Question: 1> What does highlighted text means?
Suppose you browse any page , select any text on that page using mouse or some other means. Let say "" , "Sign Up "text is highlighted. Please correct my understanding if its wrong.
2> I tried the below code to get CssValue of color and background-color.
Using the given code:
'''
driver.get("https://facebook.com");
String textColor = driver.findElement(By.xpath("//*[@id='pageFooter']/div[3]/div/span")).getCssValue("color");
String bkgColor = driver.findElement(By.xpath("//*[@id='pageFooter']/div[3]/div/span")).getCssValue("background-color");
System.out.println("TextColor : " + textColor );
System.out.println("Background Color : " + bkgColor);
'''
output:-
'''
TextColor : rgba(115, 115, 115, 1)
Background Color : transparent
'''
*TextColor gives the color of text.
** For highlighting i am using Robot class to send Ctrl+A , though its selecting entire page, but it should output some different value. In that case also it's giving the text color only as above output.
Please let me know if i am doing right or is my understanding about highlighted text is correct.
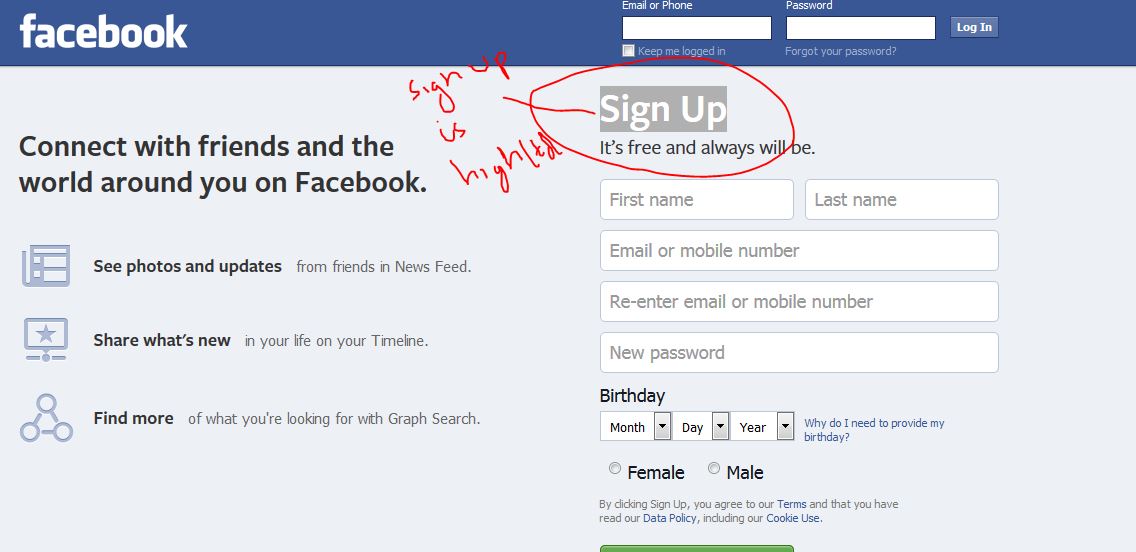
Answer: You cannot do it with Selenium by itself, but you can do it executing javascript with Selenium. Js is pretty simple:
'''
window.getSelection().toString();
'''

So just:
'''
((JavascriptExecutor)driver).executeScript("return window.getSelection().toString();");
'''
PS will not work in <=IE8 (will provide how if you'll need)